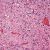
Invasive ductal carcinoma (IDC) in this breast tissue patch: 1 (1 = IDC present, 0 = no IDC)